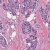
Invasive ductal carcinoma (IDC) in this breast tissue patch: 1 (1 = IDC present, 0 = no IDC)